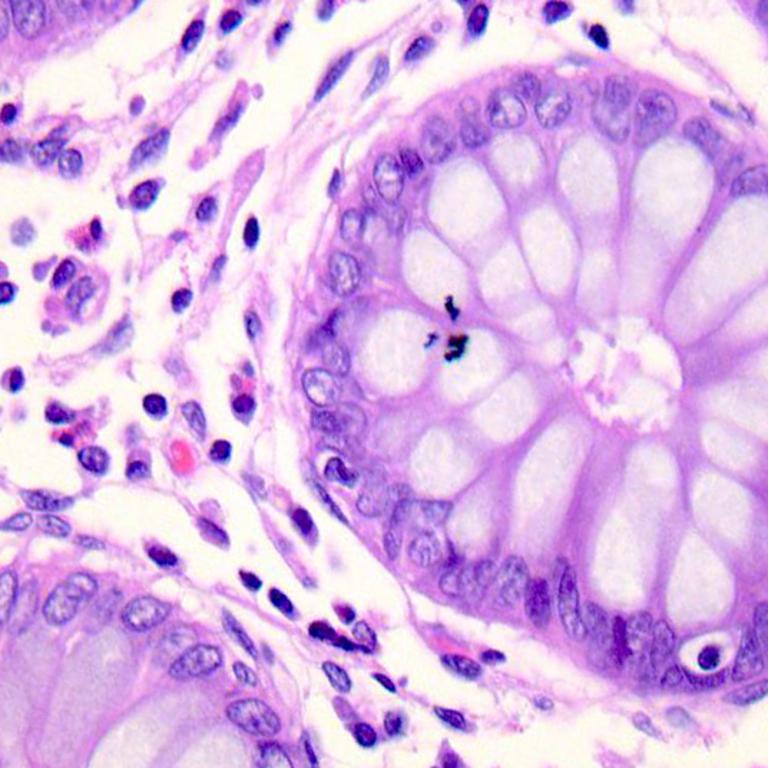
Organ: colon
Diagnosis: benign